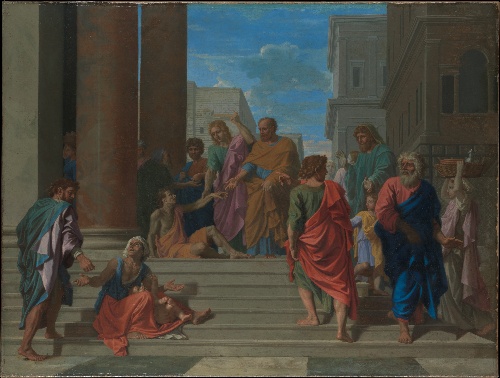
Title: Saints Peter and John Healing the Lame Man
Artist: Nicolas Poussin
Artist bio: French, Les Andelys 1594–1665 Rome
Date: 1655
Object type: Painting
Classification: Paintings
Medium: Oil on canvas
Dimensions: 49 1/2 x 65 in. (125.7 x 165.1 cm)
Department: European Paintings
Credit line: Marquand Fund, 1924
Accession year: 1924
Repository: Metropolitan Museum of Art, New York, NY
Tags: Men|Saint Peter|Saint John the Evangelist